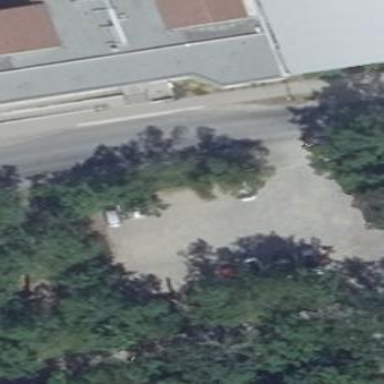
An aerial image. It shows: Parking area with unpaved surface.